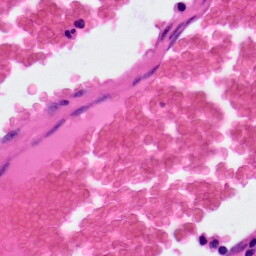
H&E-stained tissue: Colon